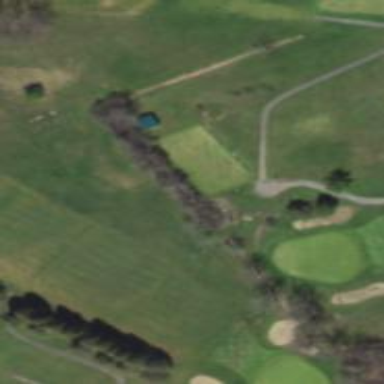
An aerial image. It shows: Golf tee on grassy land.